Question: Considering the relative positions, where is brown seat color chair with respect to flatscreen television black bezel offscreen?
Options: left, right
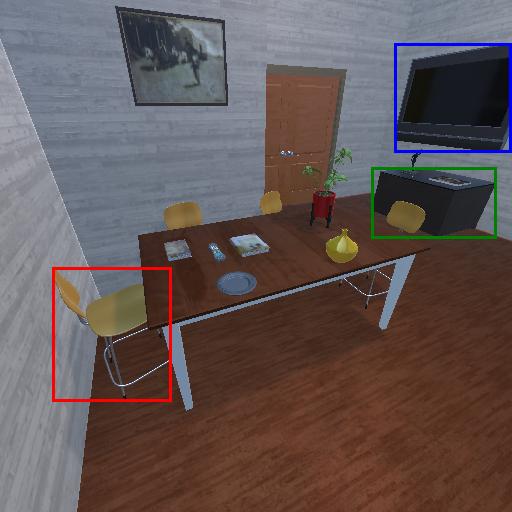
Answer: left